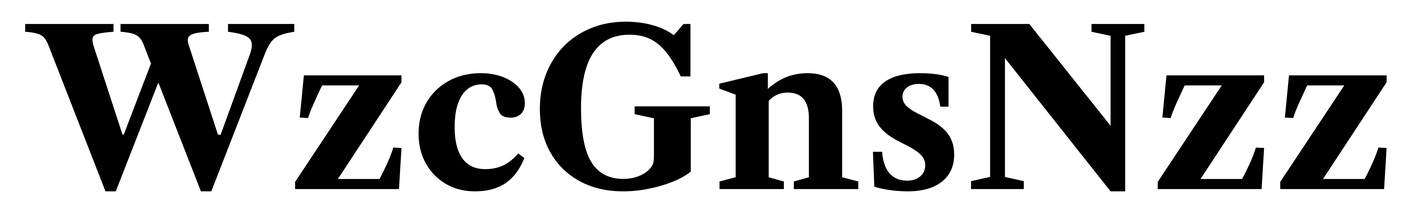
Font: LibreCaslonText_Bold